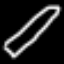
Label: pencil